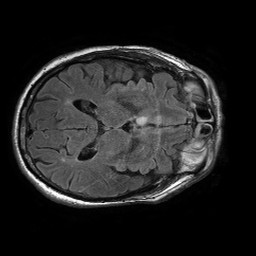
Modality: FLAIR
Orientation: axial
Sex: male
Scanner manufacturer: philips
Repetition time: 11 s
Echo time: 0.125 s